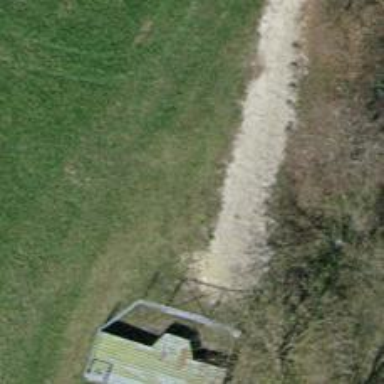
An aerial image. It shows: Grassy path.